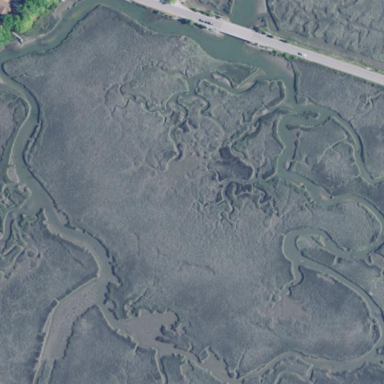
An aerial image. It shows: Tidal saltmarsh wetland.